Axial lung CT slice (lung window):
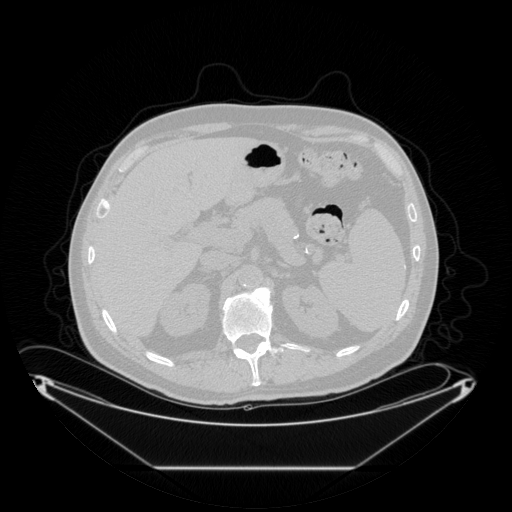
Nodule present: no